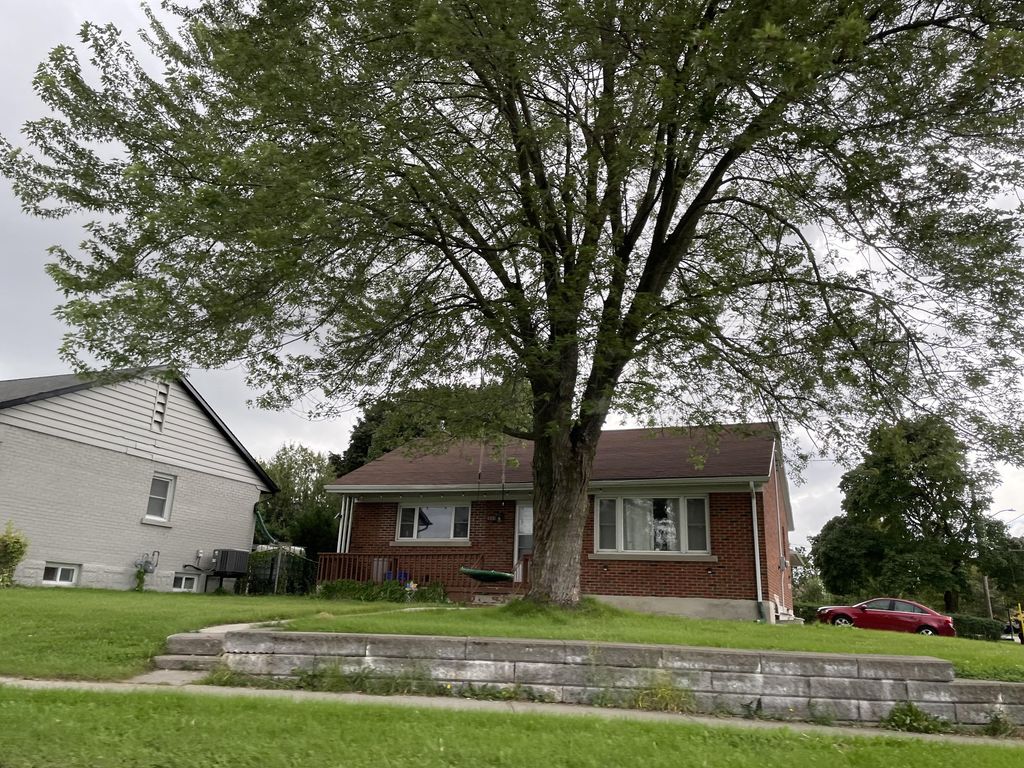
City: kitchener-waterloo